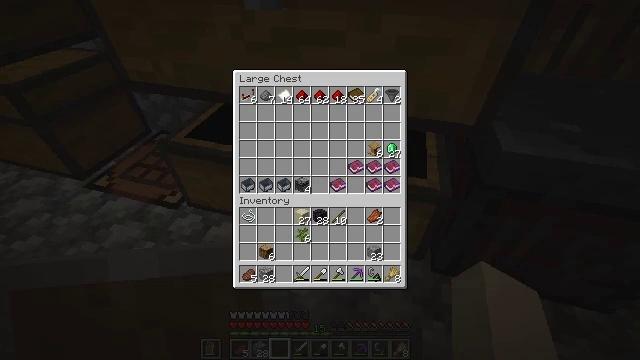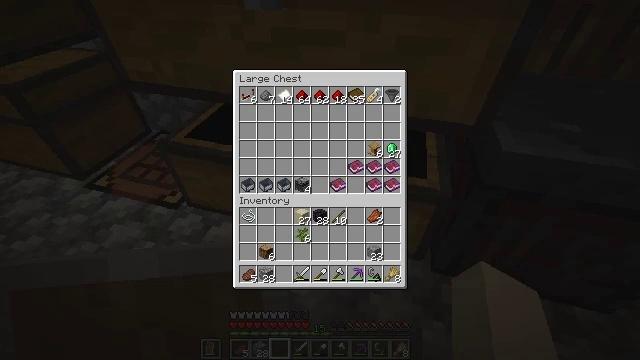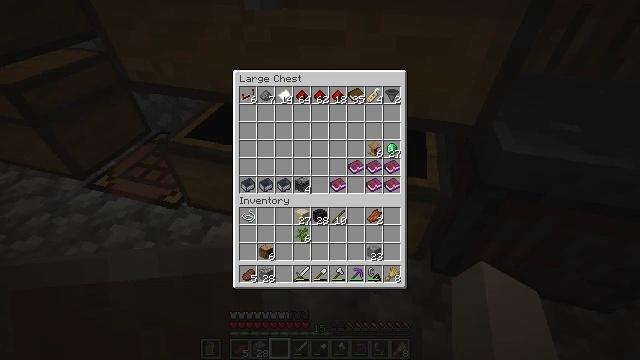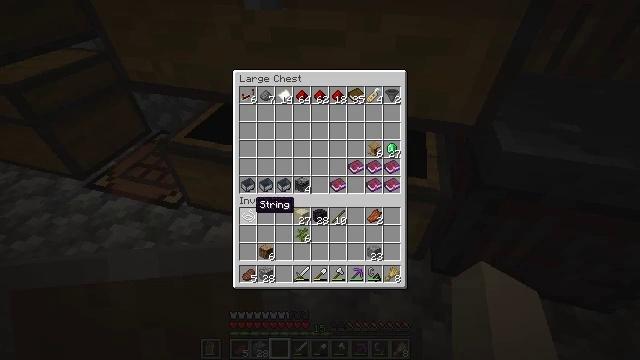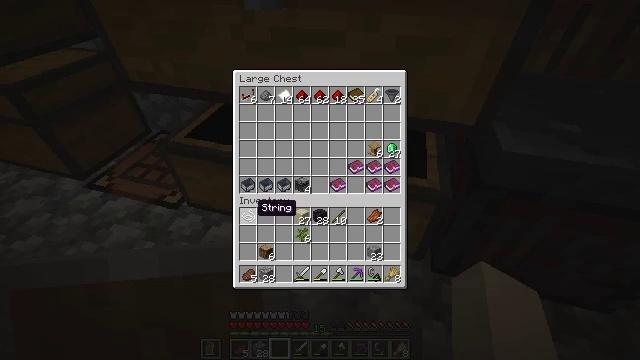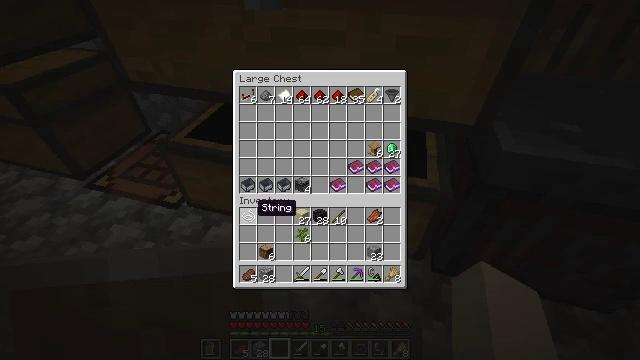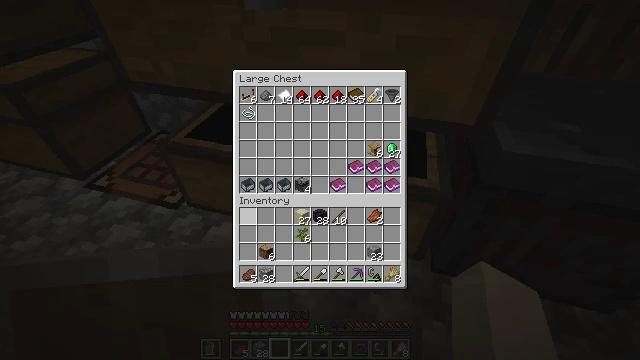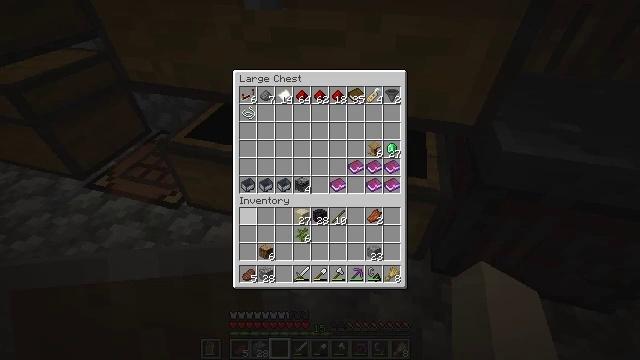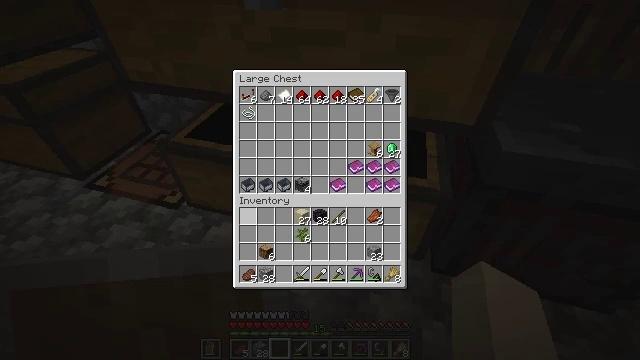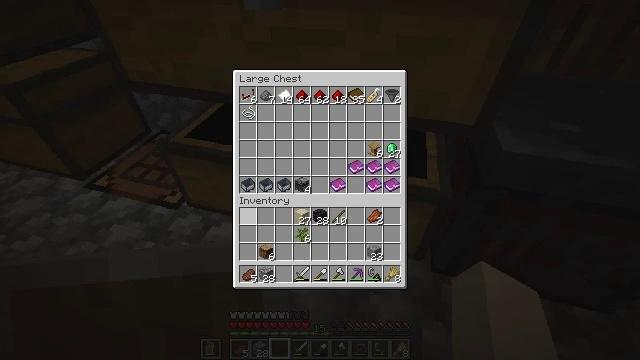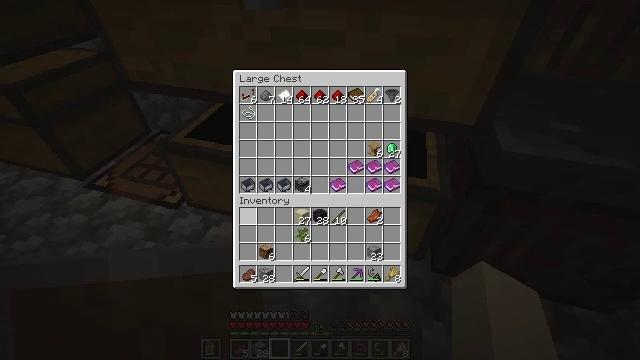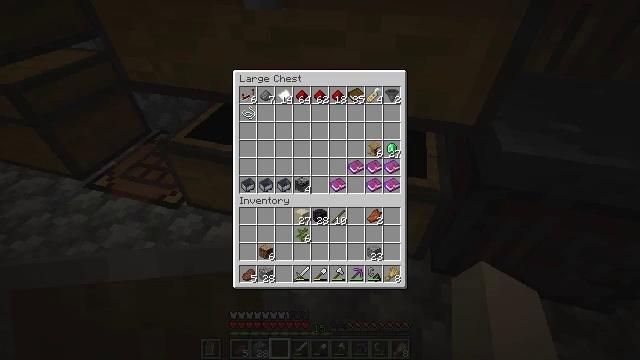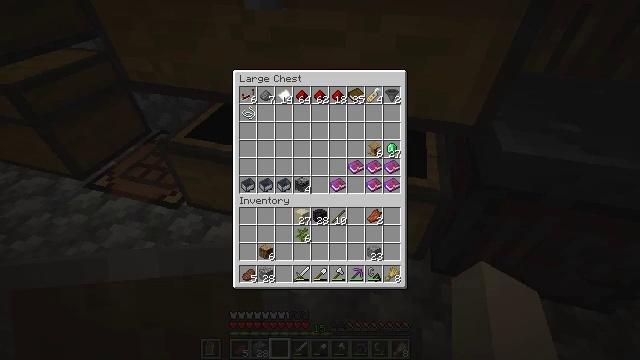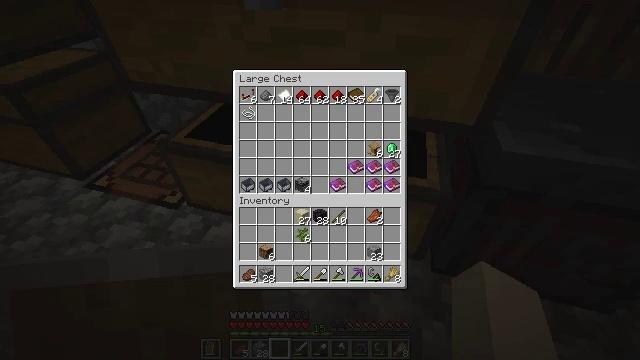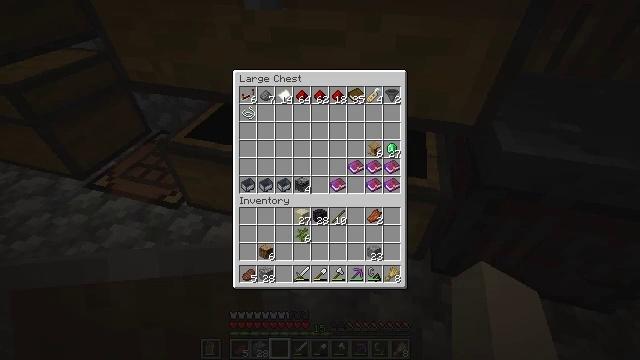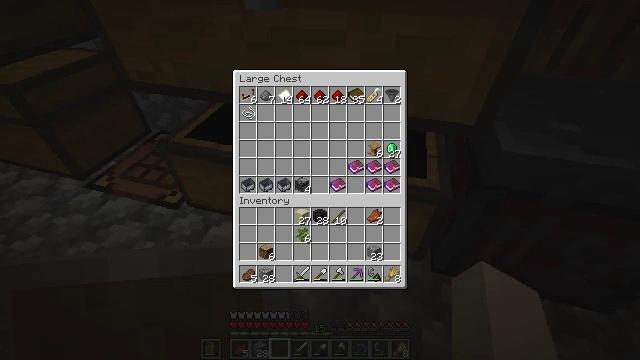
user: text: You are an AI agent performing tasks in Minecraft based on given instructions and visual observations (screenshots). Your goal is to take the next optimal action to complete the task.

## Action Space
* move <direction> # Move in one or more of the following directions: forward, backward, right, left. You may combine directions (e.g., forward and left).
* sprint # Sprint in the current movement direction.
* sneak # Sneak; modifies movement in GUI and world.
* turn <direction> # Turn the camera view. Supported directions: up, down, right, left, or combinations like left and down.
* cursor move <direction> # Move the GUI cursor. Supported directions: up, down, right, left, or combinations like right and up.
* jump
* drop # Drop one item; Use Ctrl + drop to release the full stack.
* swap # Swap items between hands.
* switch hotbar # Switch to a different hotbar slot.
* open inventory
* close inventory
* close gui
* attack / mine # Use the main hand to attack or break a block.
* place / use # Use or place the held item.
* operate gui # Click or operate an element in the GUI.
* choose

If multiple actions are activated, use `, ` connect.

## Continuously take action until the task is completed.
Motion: motion action
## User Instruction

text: craft item air
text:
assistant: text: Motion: sneak
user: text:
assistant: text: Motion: sneak
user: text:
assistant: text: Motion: sneak, turn down
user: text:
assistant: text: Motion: sneak
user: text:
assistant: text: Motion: sneak
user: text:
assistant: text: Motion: sneak, use / place
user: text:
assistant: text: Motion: sneak, use / place
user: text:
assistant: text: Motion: sneak, use / place
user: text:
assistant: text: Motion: sneak
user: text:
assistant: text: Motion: sneak
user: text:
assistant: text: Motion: sneak
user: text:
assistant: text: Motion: sneak
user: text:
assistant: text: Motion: sneak
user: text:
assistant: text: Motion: sneak
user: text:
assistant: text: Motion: no_op
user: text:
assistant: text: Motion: no_op
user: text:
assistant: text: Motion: turn right and down
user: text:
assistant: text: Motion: turn right and down
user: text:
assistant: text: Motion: no_op
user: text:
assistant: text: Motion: no_op
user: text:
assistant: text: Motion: no_op
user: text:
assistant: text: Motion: no_op
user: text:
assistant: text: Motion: no_op
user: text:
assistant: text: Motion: close inventory
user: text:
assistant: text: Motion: close inventory
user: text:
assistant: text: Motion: turn left, close inventory
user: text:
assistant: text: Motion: turn left
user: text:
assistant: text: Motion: turn left
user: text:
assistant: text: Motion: turn left and up
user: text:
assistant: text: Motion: turn left and up